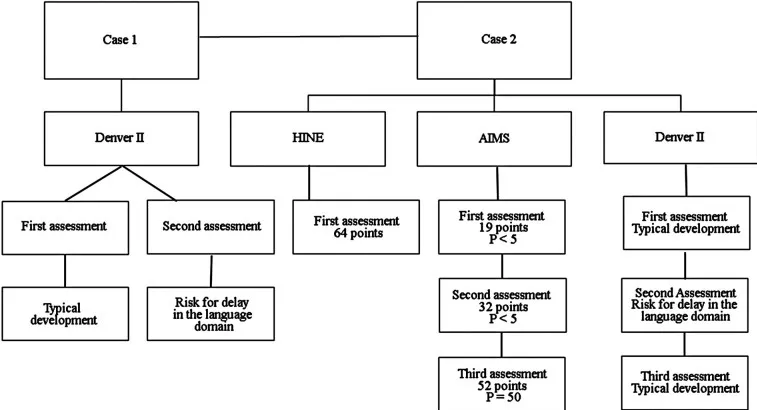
Instruments to assess the two cases. P, percentile.
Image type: chart (chart)